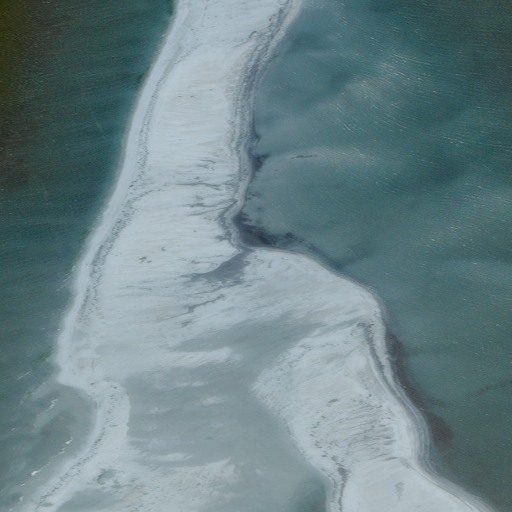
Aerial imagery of bar in Alaska named South Spit containing only unknown